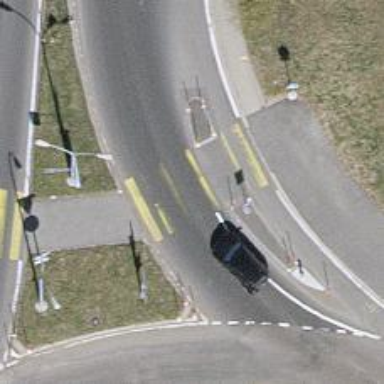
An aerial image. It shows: Marked crossing with zebra stripes on the road.